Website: lowes
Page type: stored-credit-cards
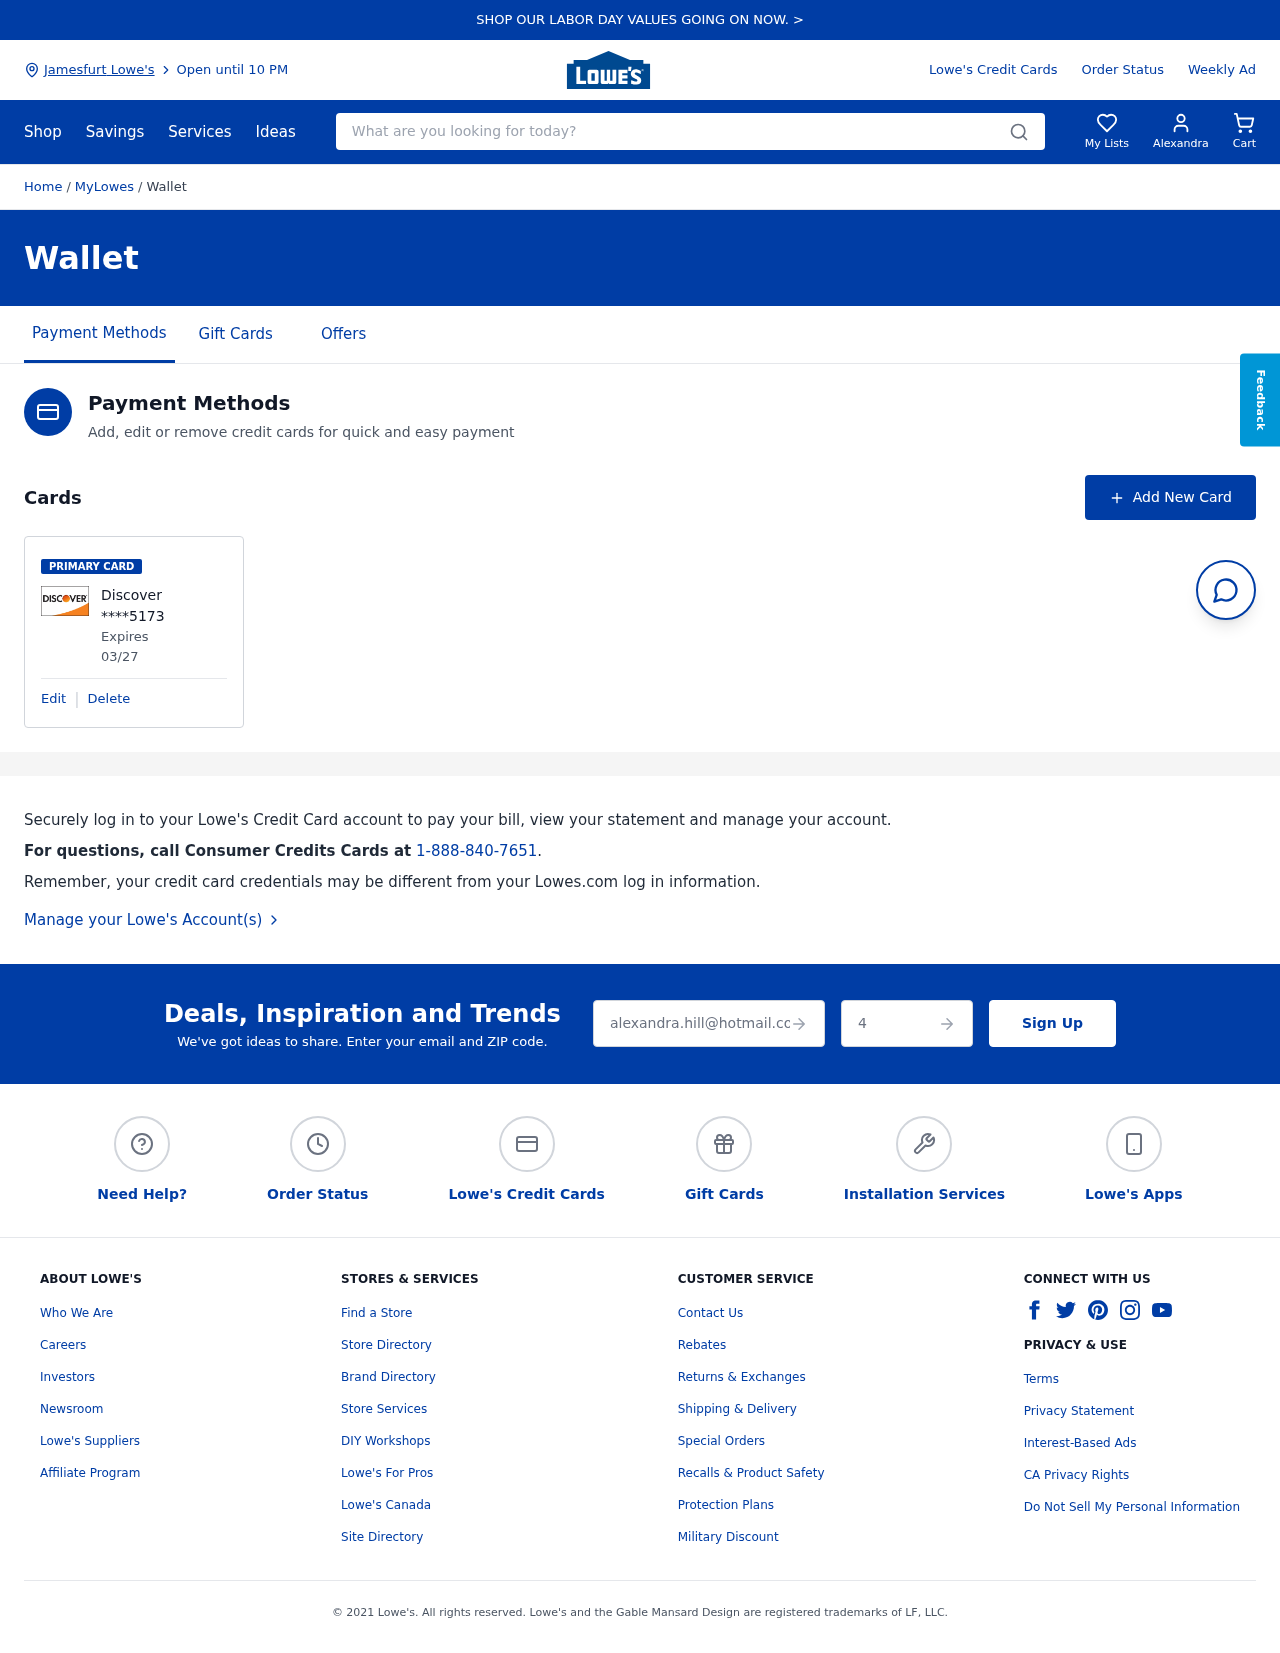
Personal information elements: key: PII_CARD_EXPIRY
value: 03/27
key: PII_CARD_LAST4
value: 5173
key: PII_CARD_TYPE
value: Discover
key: PII_CITY
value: Jamesfurt Lowe's
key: PII_EMAIL
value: alexandra.hill@hotmail.com
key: PII_FIRSTNAME
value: Alexandra
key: PII_POSTCODE
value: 41724
Search elements: key: HEADER_SEARCH
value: What are you looking for today?